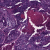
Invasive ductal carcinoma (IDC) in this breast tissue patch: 0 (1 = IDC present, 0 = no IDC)